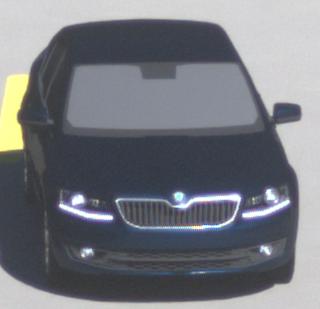
Make: Skoda
Model: Octavia 1.2 TSI
Detailed model: Octavia (III) Limousine
Model produced from: 2013/02
Model produced until: 2015/04
Doors: 5
Color: blue
Road condition: dry road
Daytime: morning or afternoon
Contrast: high contrast